Question: I'm trying use Dojo Dialog to show an image, but I have something wrong on my code behind or in my front end. I believe this is a problem of Content-type.

'''
public ActionResult GetUploadedFile(int FileUploadId)
{
var photos = new GenericRepository<FileUpload>().Find(x => x.FileUploadId == FileUploadId);
if (photos.Any())
{
var photo = photos.First();
Response.AppendHeader("Content-Type", "image/jpeg");
return File(new WebImage(photo.Path).GetBytes(), "image/jpeg");
}
// Loading a default photo for realties that don't have a Photo
return File(new WebImage(HostingEnvironment.MapPath(@"~/Content/images/no-photo100x100.png")).GetBytes(), "image/png");
}
'''
Anyone could help me?
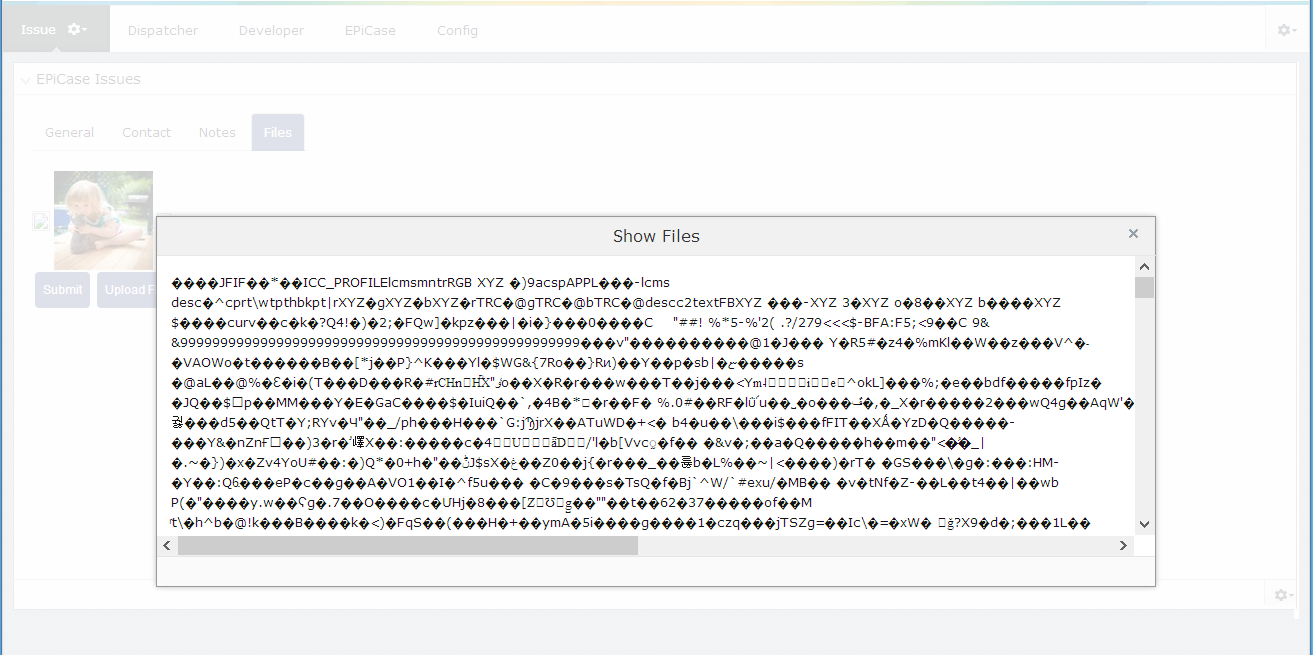
Answer: I think your code something like this,
'''
<div data-dojo-type="dijit/Dialog" data-dojo-id="showFileDialog" title="Show Files">
<img src="<% Response.write( GetUploadedFile(1234) ) %>"/>
</div>
'''
but for your cases, it should be like that
'''
<div data-dojo-type="dijit/Dialog" data-dojo-id="showFileDialog" title="Show Files">
<img src="viewFile.aspx?file_id=1234"/>
</div>
'''
Moreover, you can use data URI, here is the example code,
'''
var image = new WebImage(@"~\images\myImage.jpg");
var base64string = Convert.ToBase64String(image.GetBytes());
....
<img src="data:image/jpg;base64,<% Response.write(base64string) %>" />
'''
Referrence: <URL>